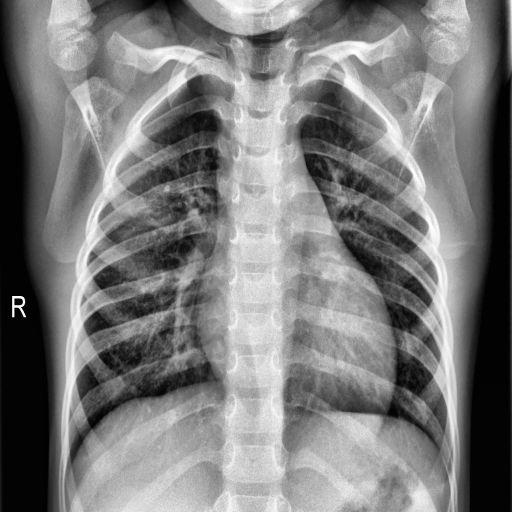
Finding: NORMAL